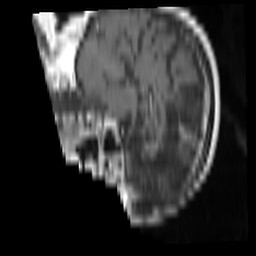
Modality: T1w
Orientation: sagittal
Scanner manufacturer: ge
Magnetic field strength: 1.5 T
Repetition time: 0.719 s
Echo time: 0.007664 s